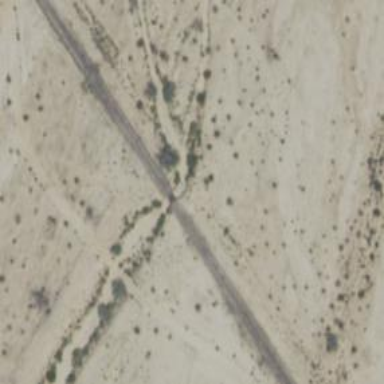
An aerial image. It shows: Abandoned railway.